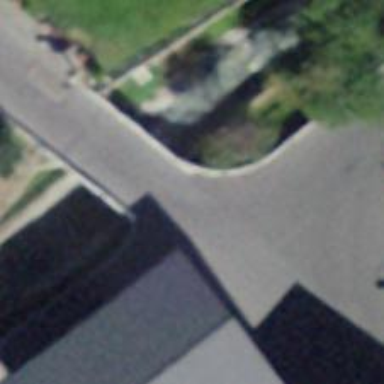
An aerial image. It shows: Pedestrian road with asphalt surface.